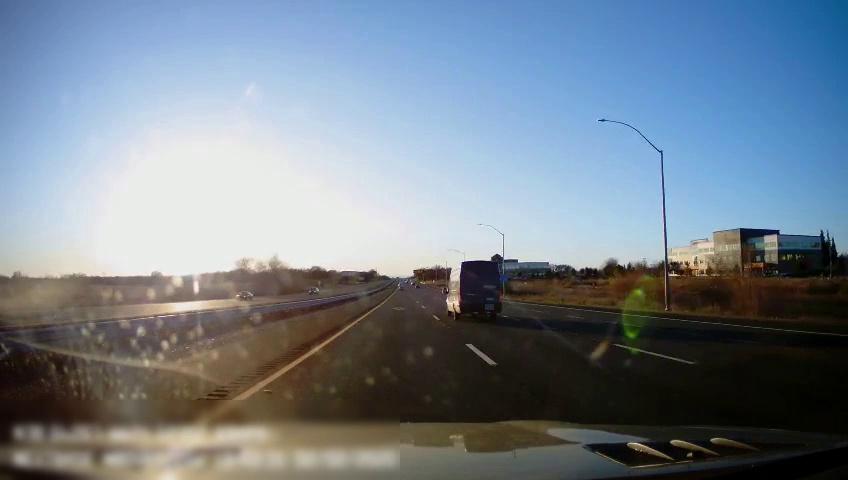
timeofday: Day
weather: Sunny
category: Drivable Space
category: Drivable Space
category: Vehicles | Truck
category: Vehicles | Car
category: Vehicles | Car
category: Lanes | Current Lane
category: Lanes | Current Lane
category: Lanes | Alternate Lane
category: Lanes | Alternate Lane
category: Lanes | Alternate Lane